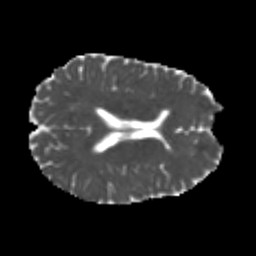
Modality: MD
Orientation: axial
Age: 21
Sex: male
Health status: healthy
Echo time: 0.074 s